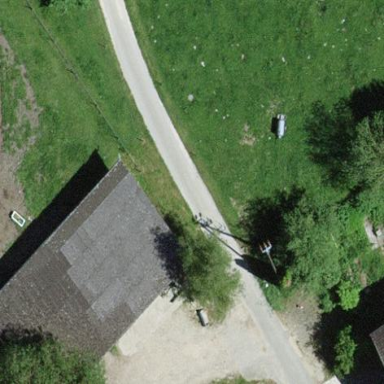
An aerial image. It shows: Barn.